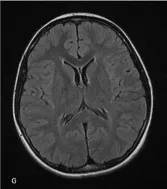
Follow up MRI brain images;. FLAIR image showing resolution of changes in corpus callosum.
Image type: radiology (mri)